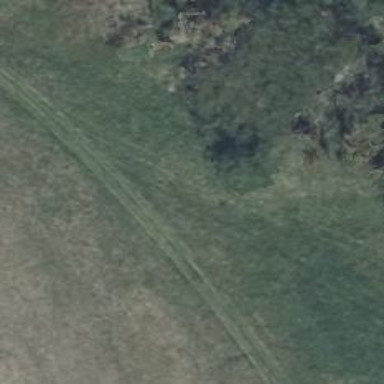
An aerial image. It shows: Grassy track with grade 5 track type.